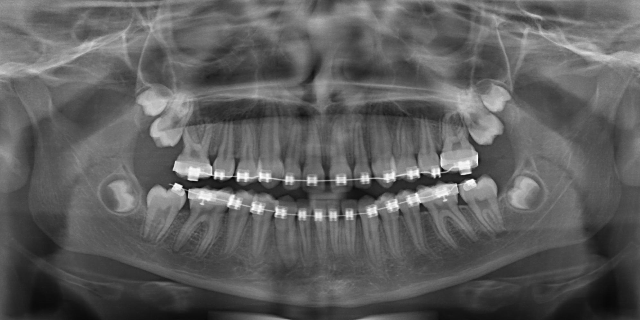
adult